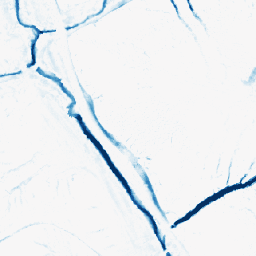
Category: morphological
Decomposition family: morphological
Decomposition parameters: operation: closing
size: 5
Upsampling method: area
Upsampling parameters: scale: 4
Upsampling scale: 4